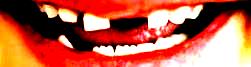
Condition: hypodontia